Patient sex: F
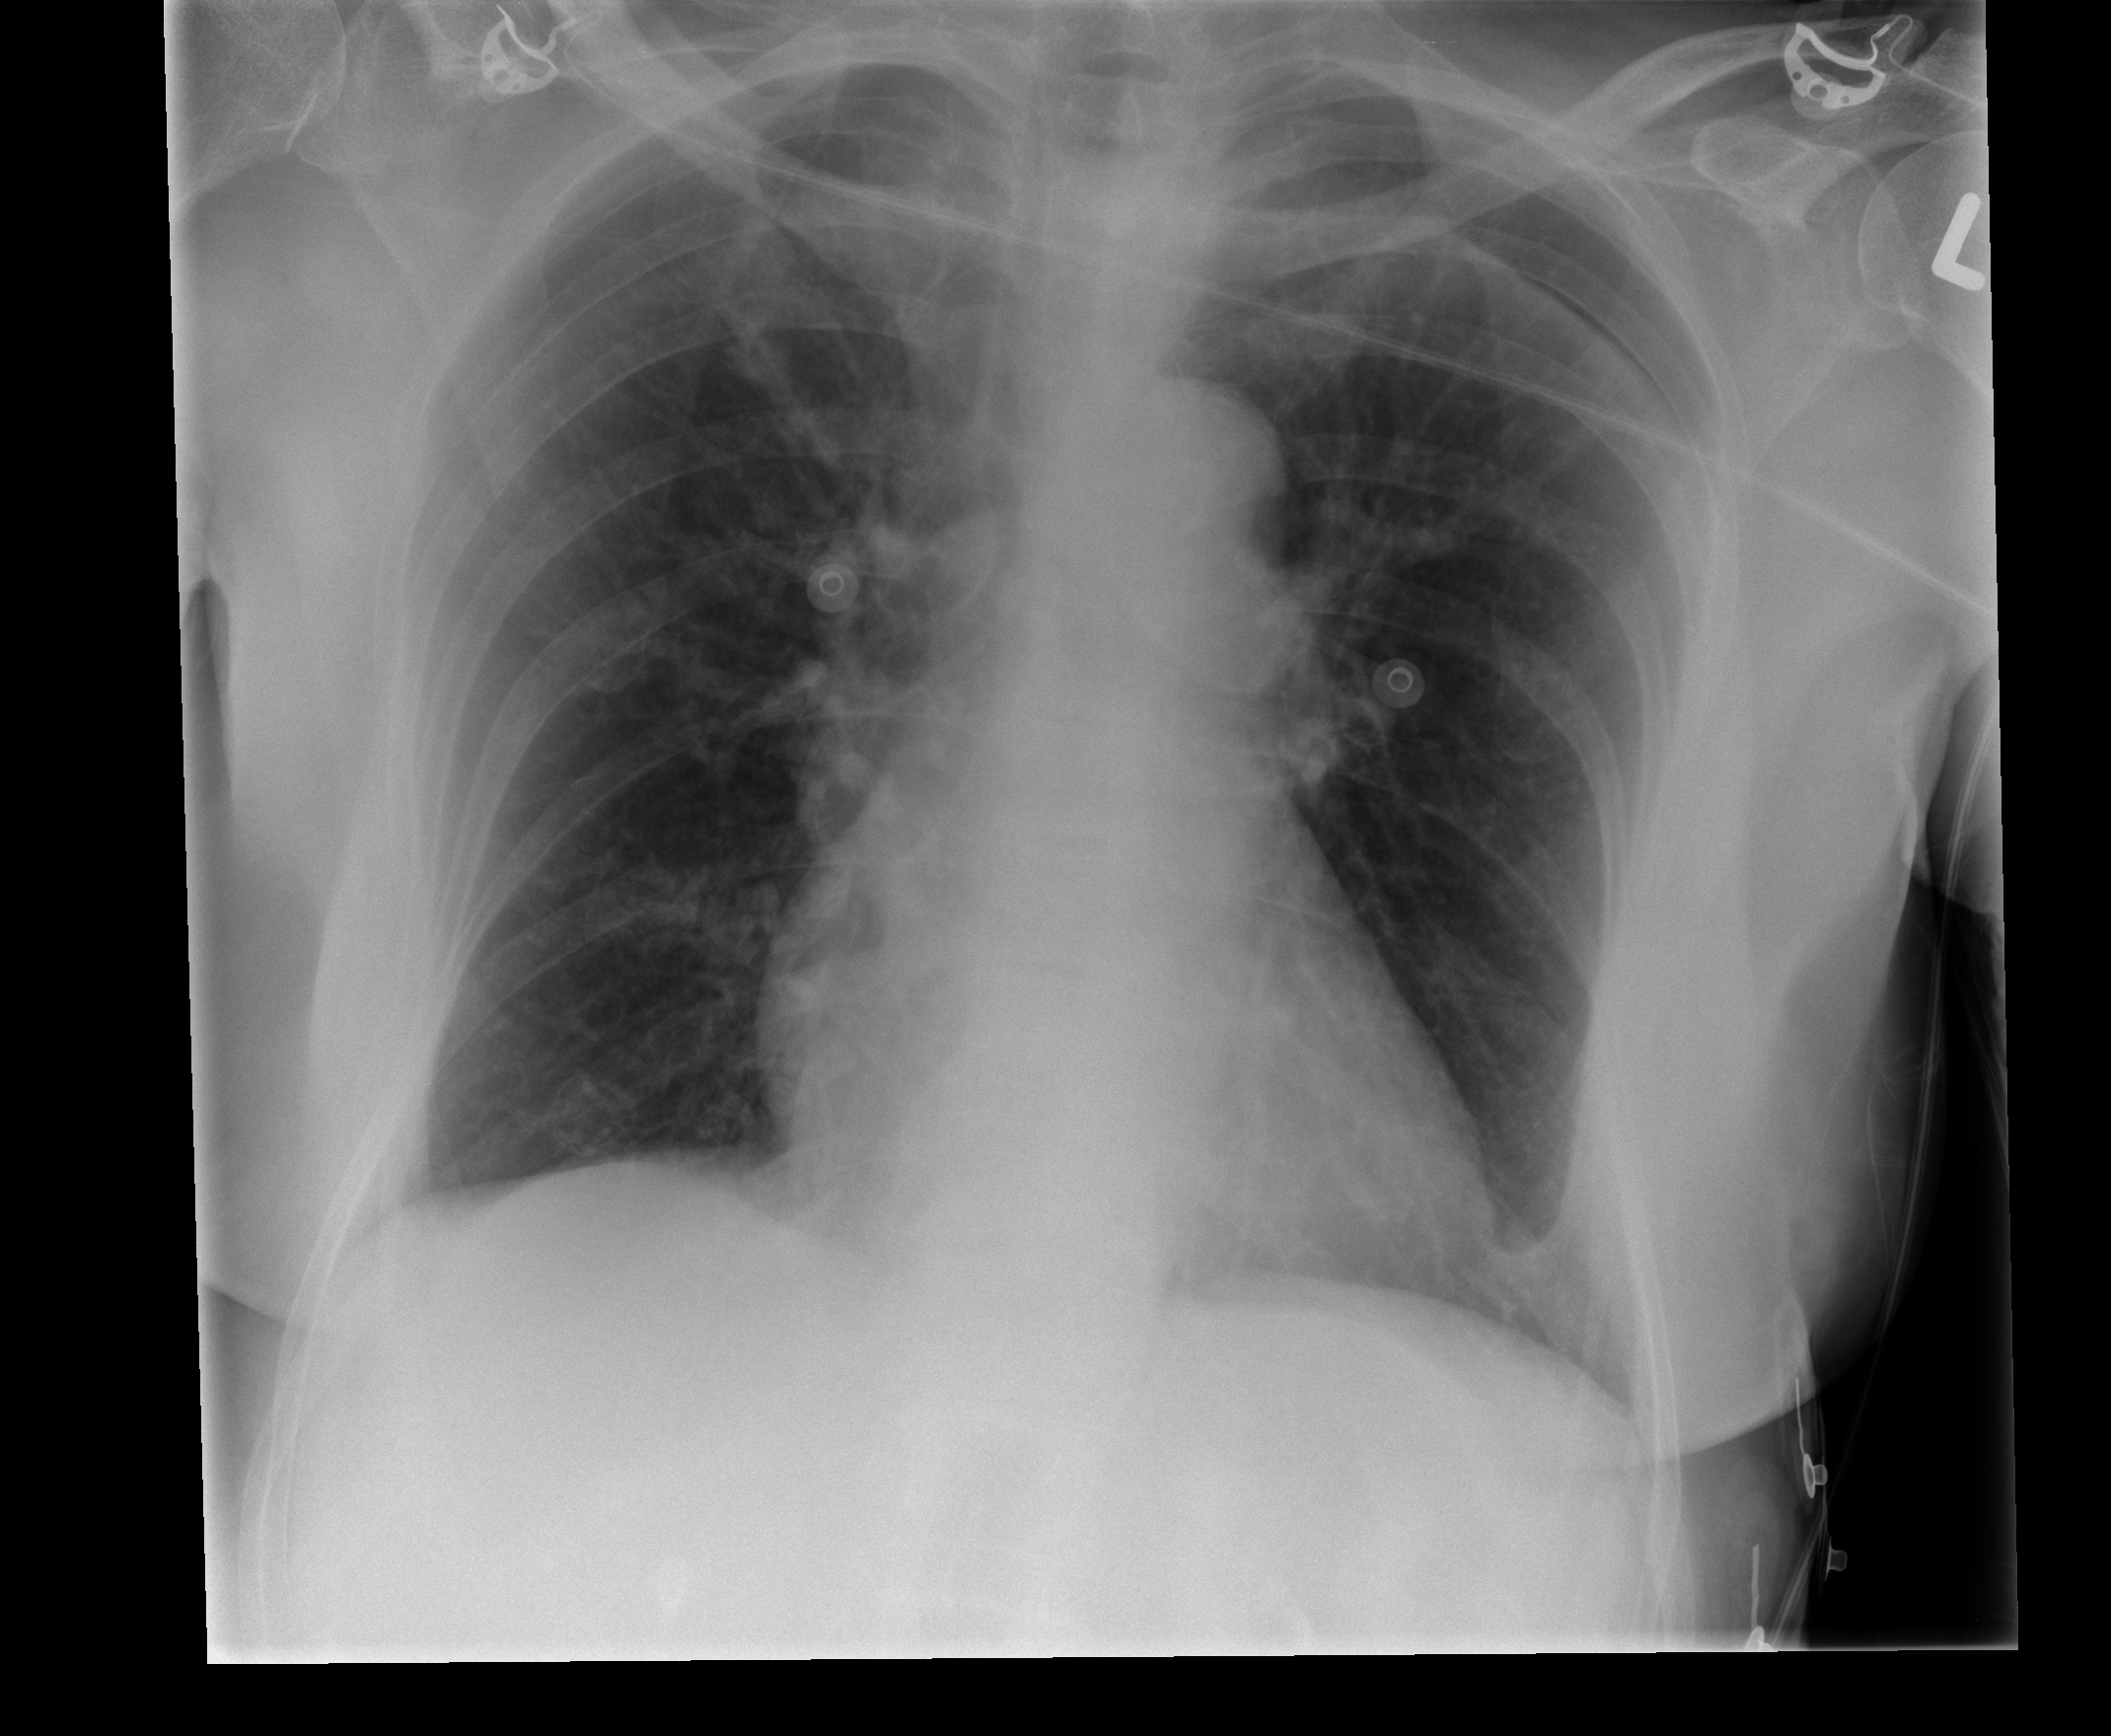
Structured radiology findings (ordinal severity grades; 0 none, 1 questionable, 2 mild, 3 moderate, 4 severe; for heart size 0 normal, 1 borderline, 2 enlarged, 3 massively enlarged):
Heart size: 0
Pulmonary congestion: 2
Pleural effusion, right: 0
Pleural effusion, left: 1
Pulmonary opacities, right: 0
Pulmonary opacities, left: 0
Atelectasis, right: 0
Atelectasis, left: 1